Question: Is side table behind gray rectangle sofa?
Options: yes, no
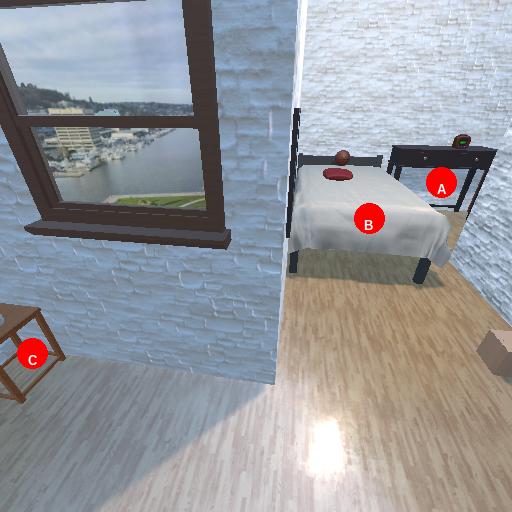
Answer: yes